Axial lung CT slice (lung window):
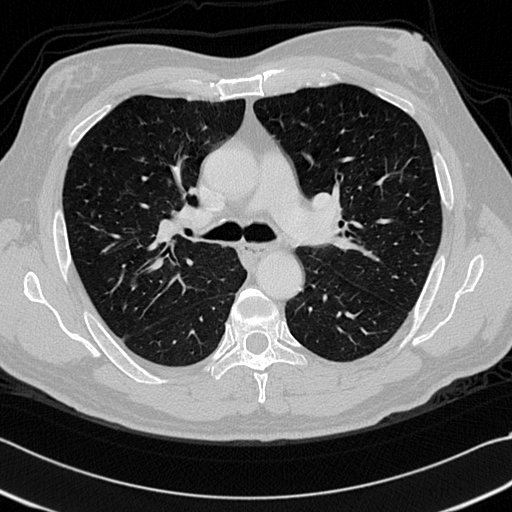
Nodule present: no